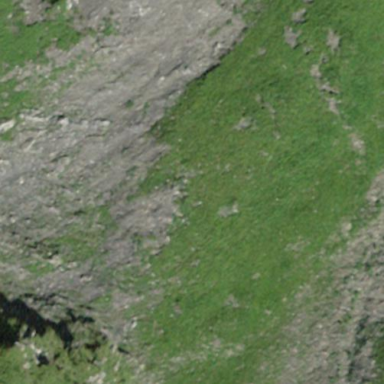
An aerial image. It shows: Natural scree.